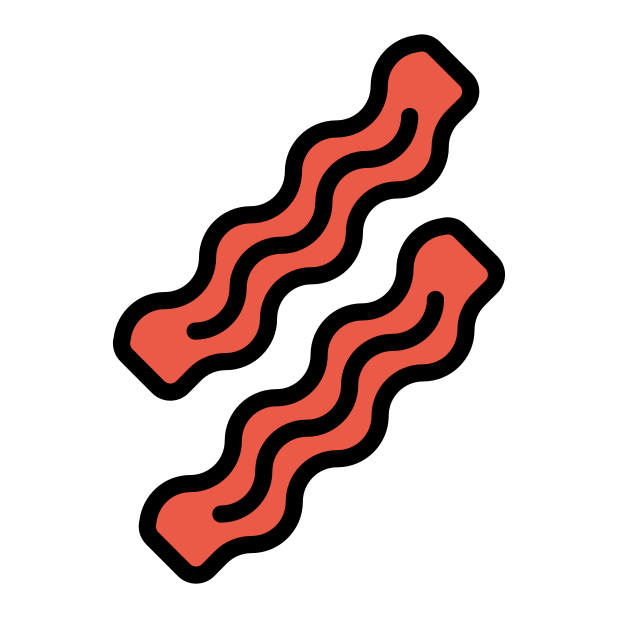
Emoji: 🥓
Name: bacon
Unicode: 0x1f953